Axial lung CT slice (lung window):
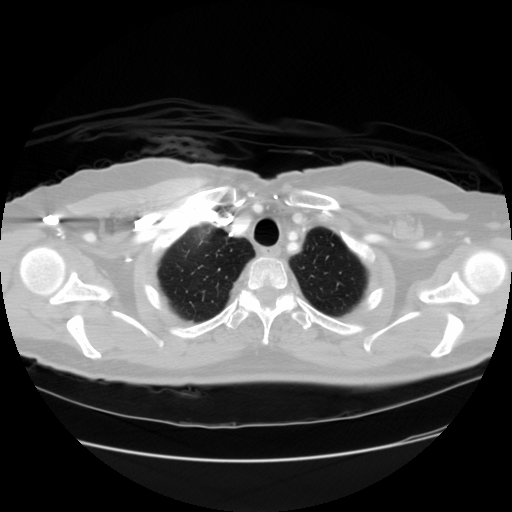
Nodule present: no